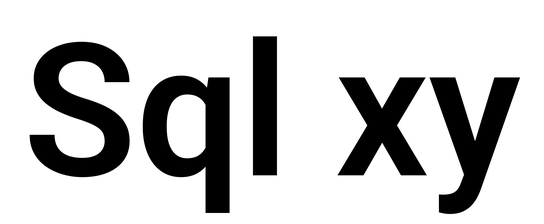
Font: Roboto_SemiBold